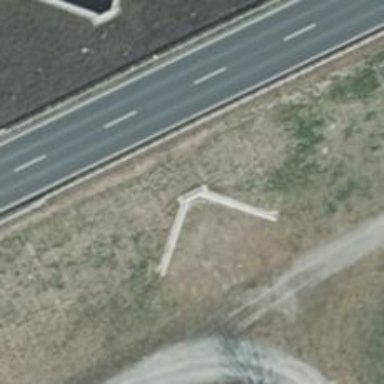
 designed as tunnel for animals to safely pass underneath roads."